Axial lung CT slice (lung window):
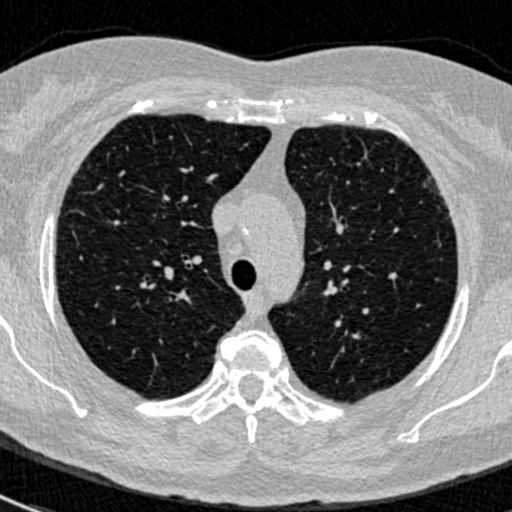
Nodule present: no